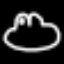
Label: frog